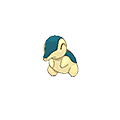
Pok\u00e9mon: cyndaquil